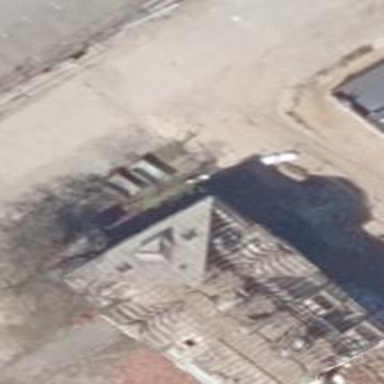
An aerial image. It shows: Ruins of building.